Field crop: maize
Growth stage: 1
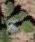
Species: chenopodium